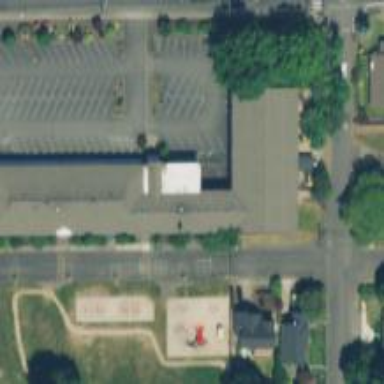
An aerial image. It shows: Kindergarten.